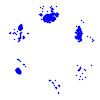
Particle: kaon